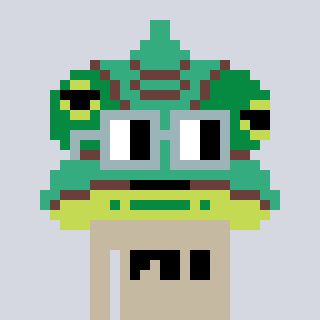
a pixel art character with square dark gray glasses, a chameleon-shaped head and a bege-colored body on a cool background